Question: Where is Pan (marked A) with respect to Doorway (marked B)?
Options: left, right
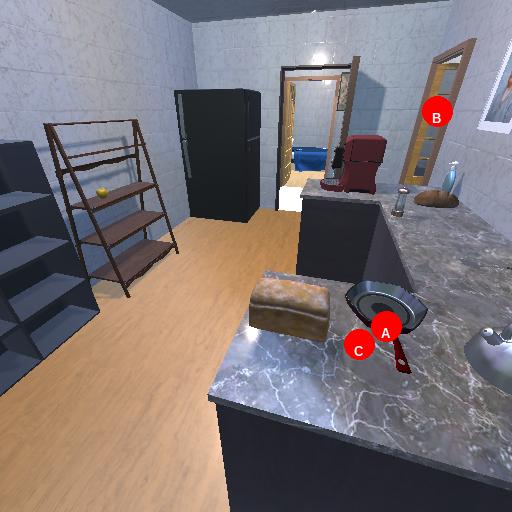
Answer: left